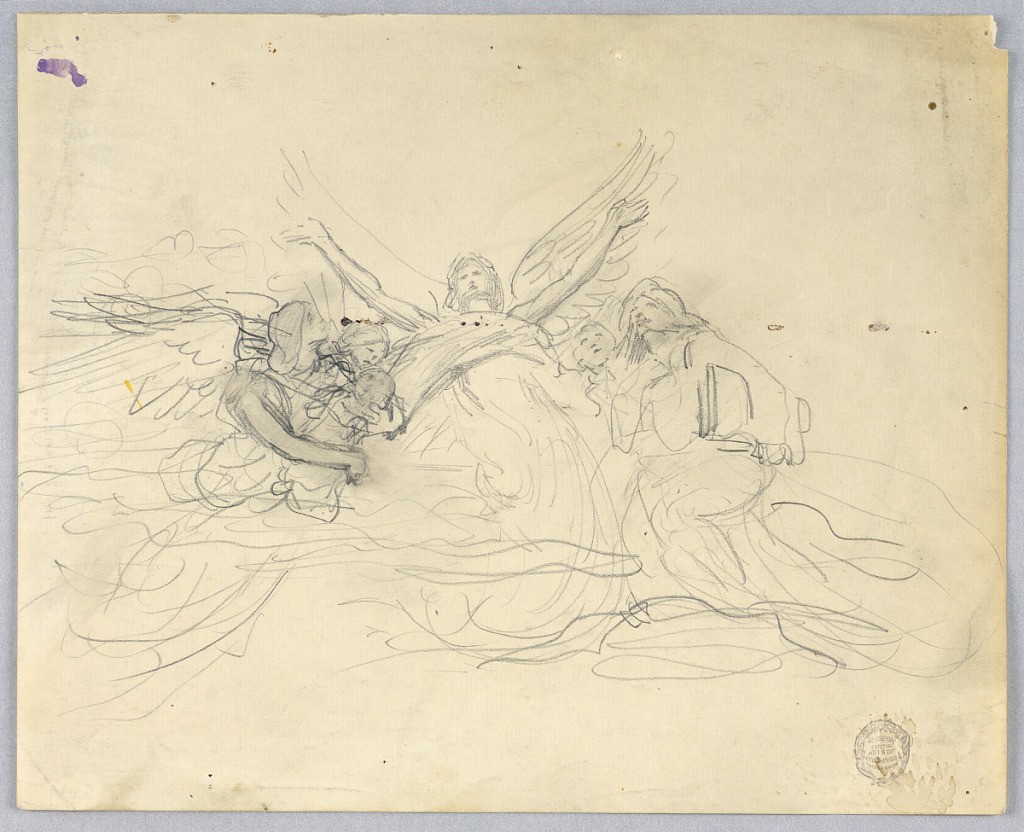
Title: Worshipping Angels
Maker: Francis Augustus Lathrop, American, 1849–1909
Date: ca. 1895
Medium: Graphite on laid paper
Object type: Drawing
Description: Central figure with arms outstretched. Angel at left carrying child. At right, figure with a book.